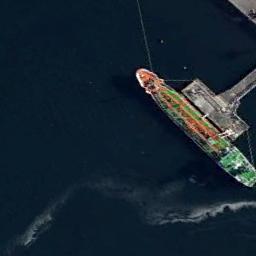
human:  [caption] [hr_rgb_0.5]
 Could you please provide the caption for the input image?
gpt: There is a ship in the blue water on the shore .

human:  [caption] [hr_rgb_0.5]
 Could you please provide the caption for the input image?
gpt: A green and orange ship docked by the dock .

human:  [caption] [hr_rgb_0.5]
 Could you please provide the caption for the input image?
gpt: A boat is beside the dock .

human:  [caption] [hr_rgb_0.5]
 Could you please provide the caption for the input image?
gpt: The ship is docked at the dock and the water is deep blue .

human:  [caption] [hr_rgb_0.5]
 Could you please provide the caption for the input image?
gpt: The ship is at the harbor .